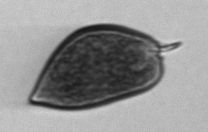
Label: Prorocentrum_micans